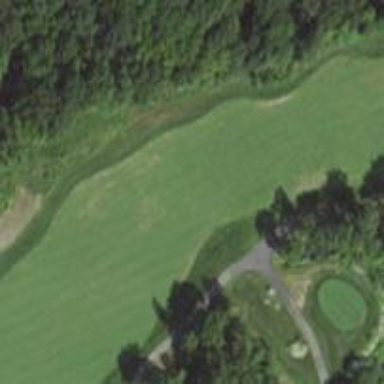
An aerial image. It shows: View of golf hole.